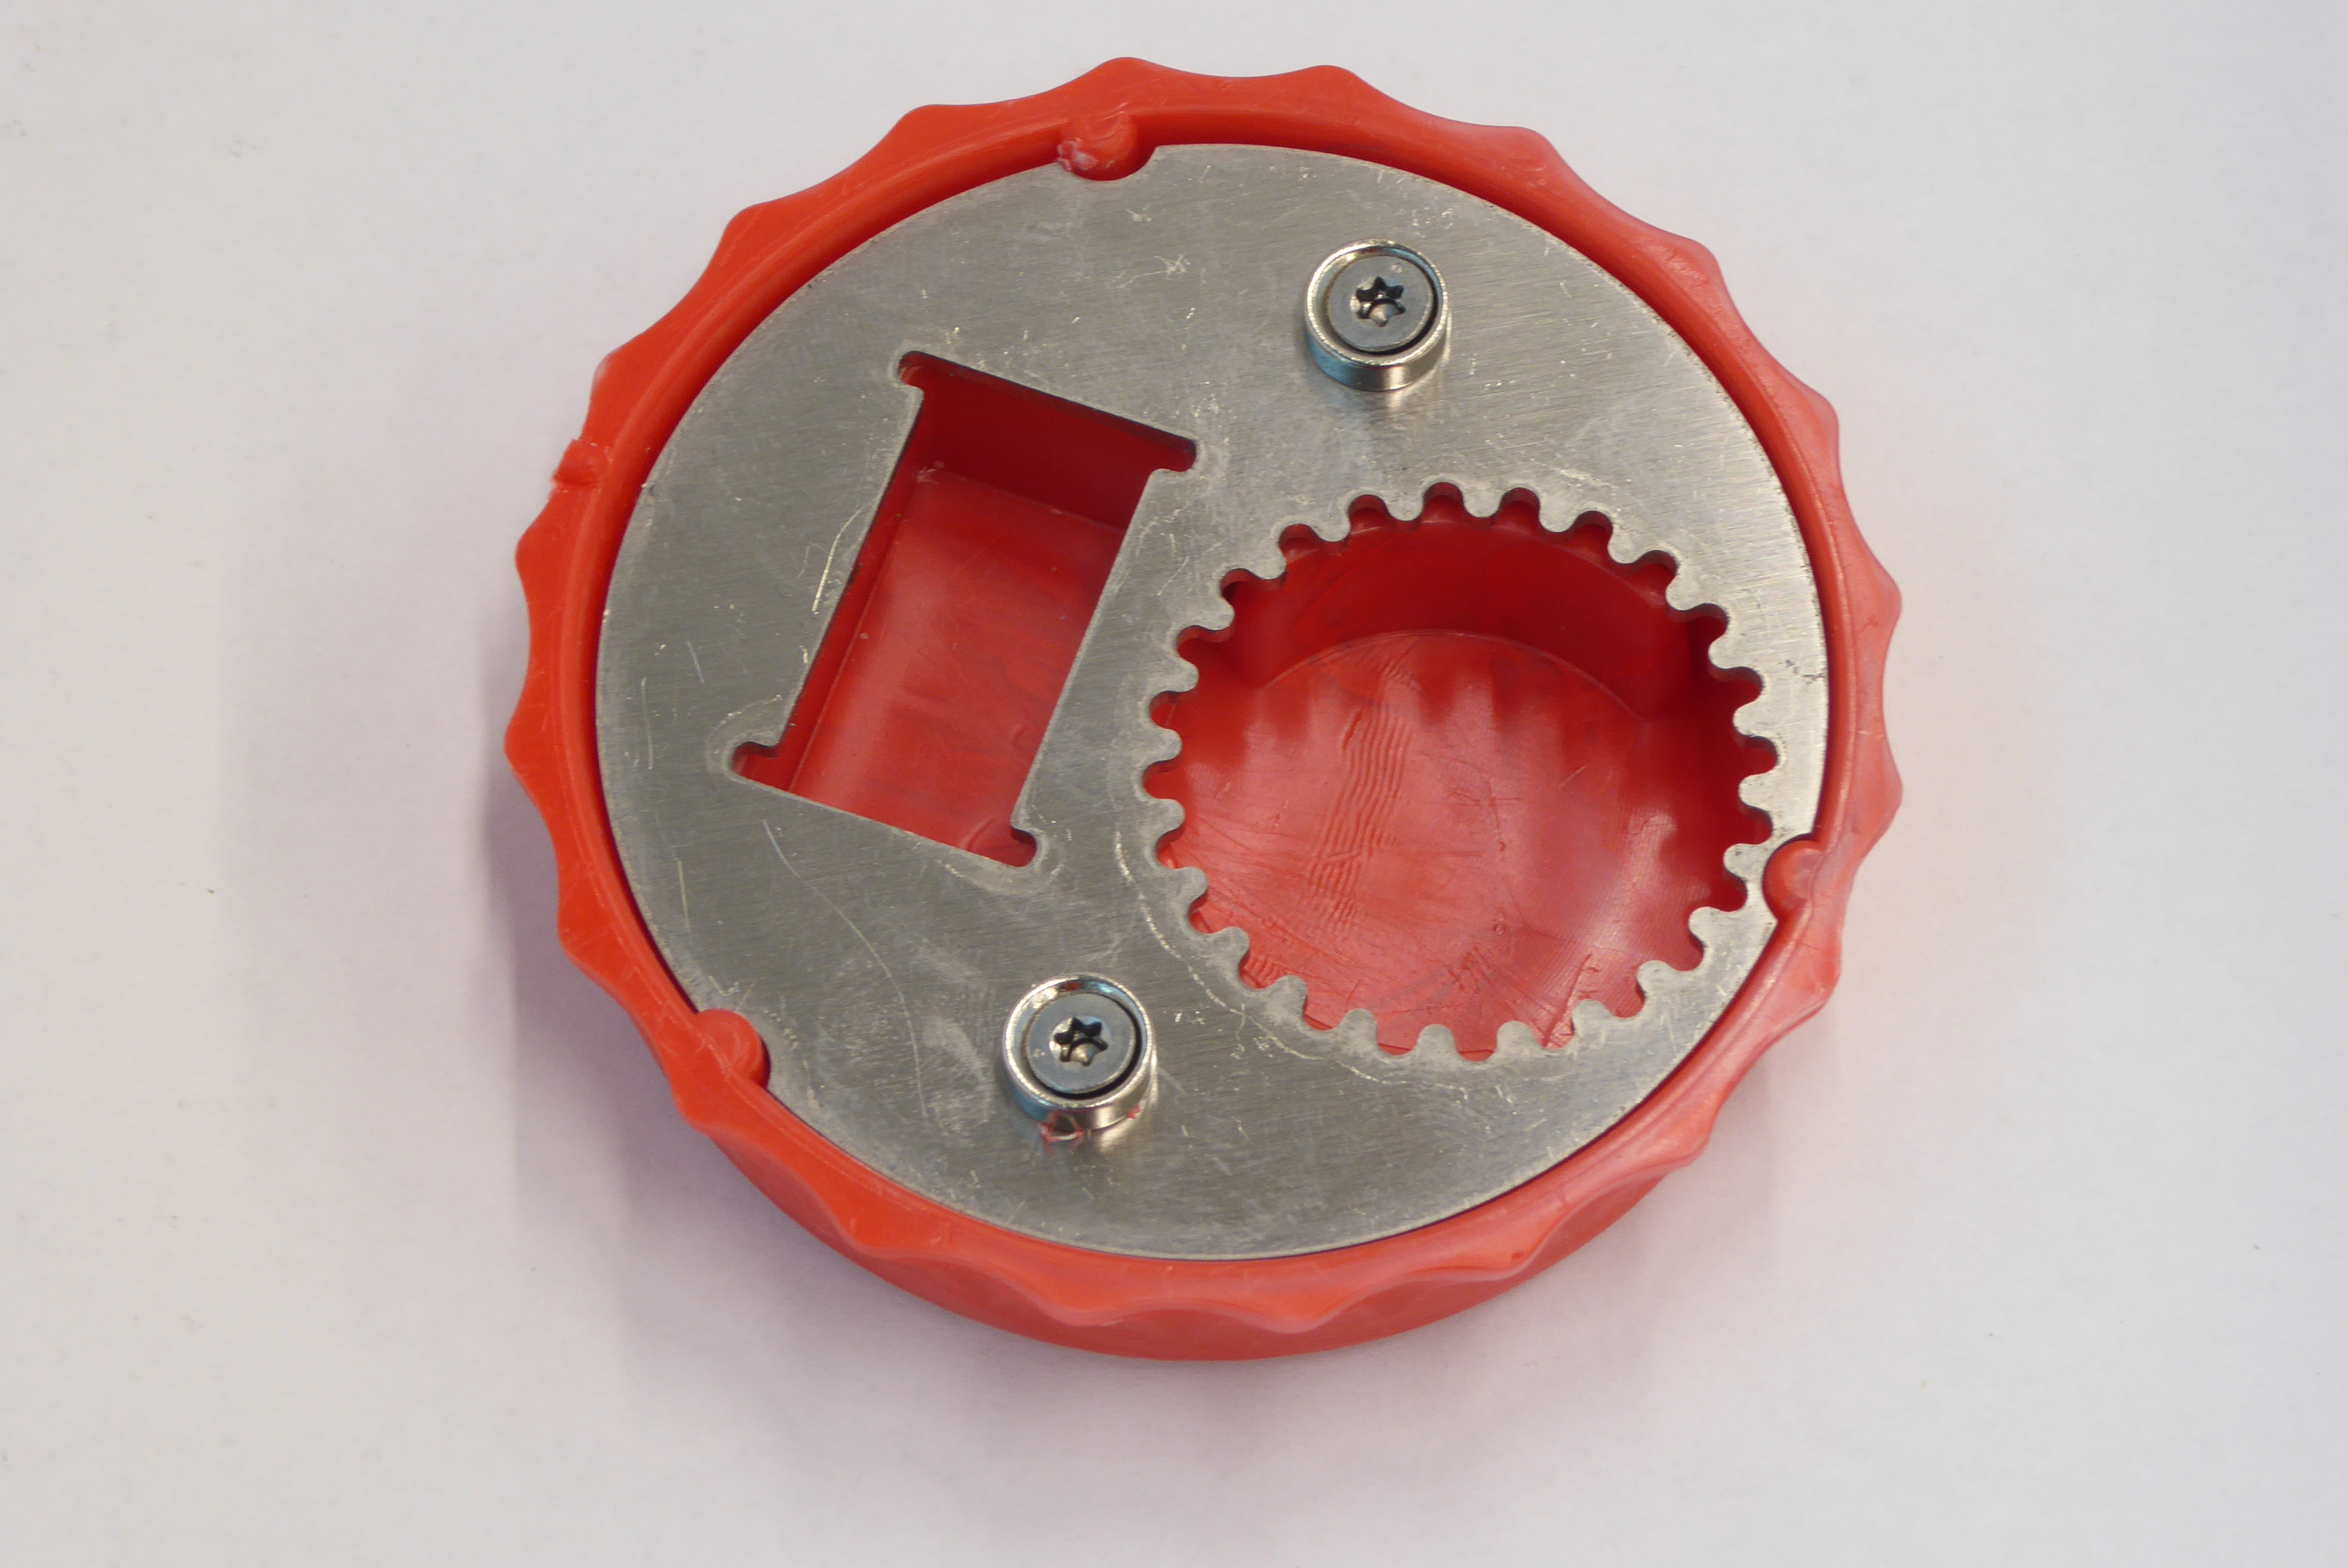
Label: Bottle Opener